Interaction volume radius: 5 \u00c5
Interaction volume height: 10 \u00c5
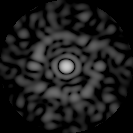
Disorder parameter: 0.8755